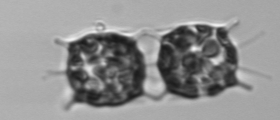
Label: Odontella